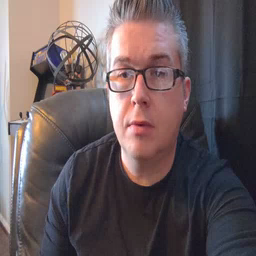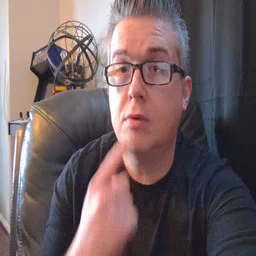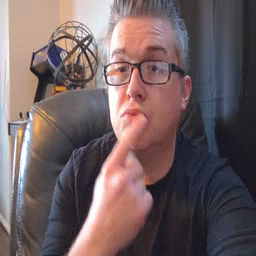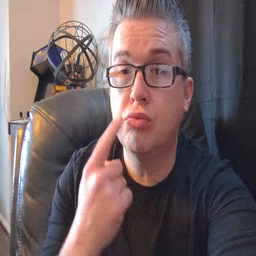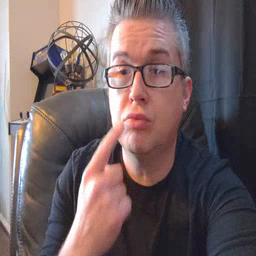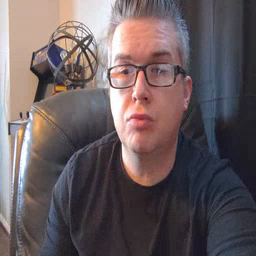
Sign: lips